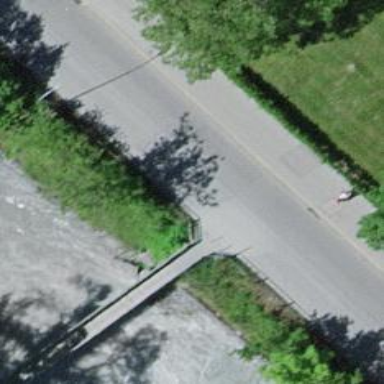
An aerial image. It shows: Path on bridge.